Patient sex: F
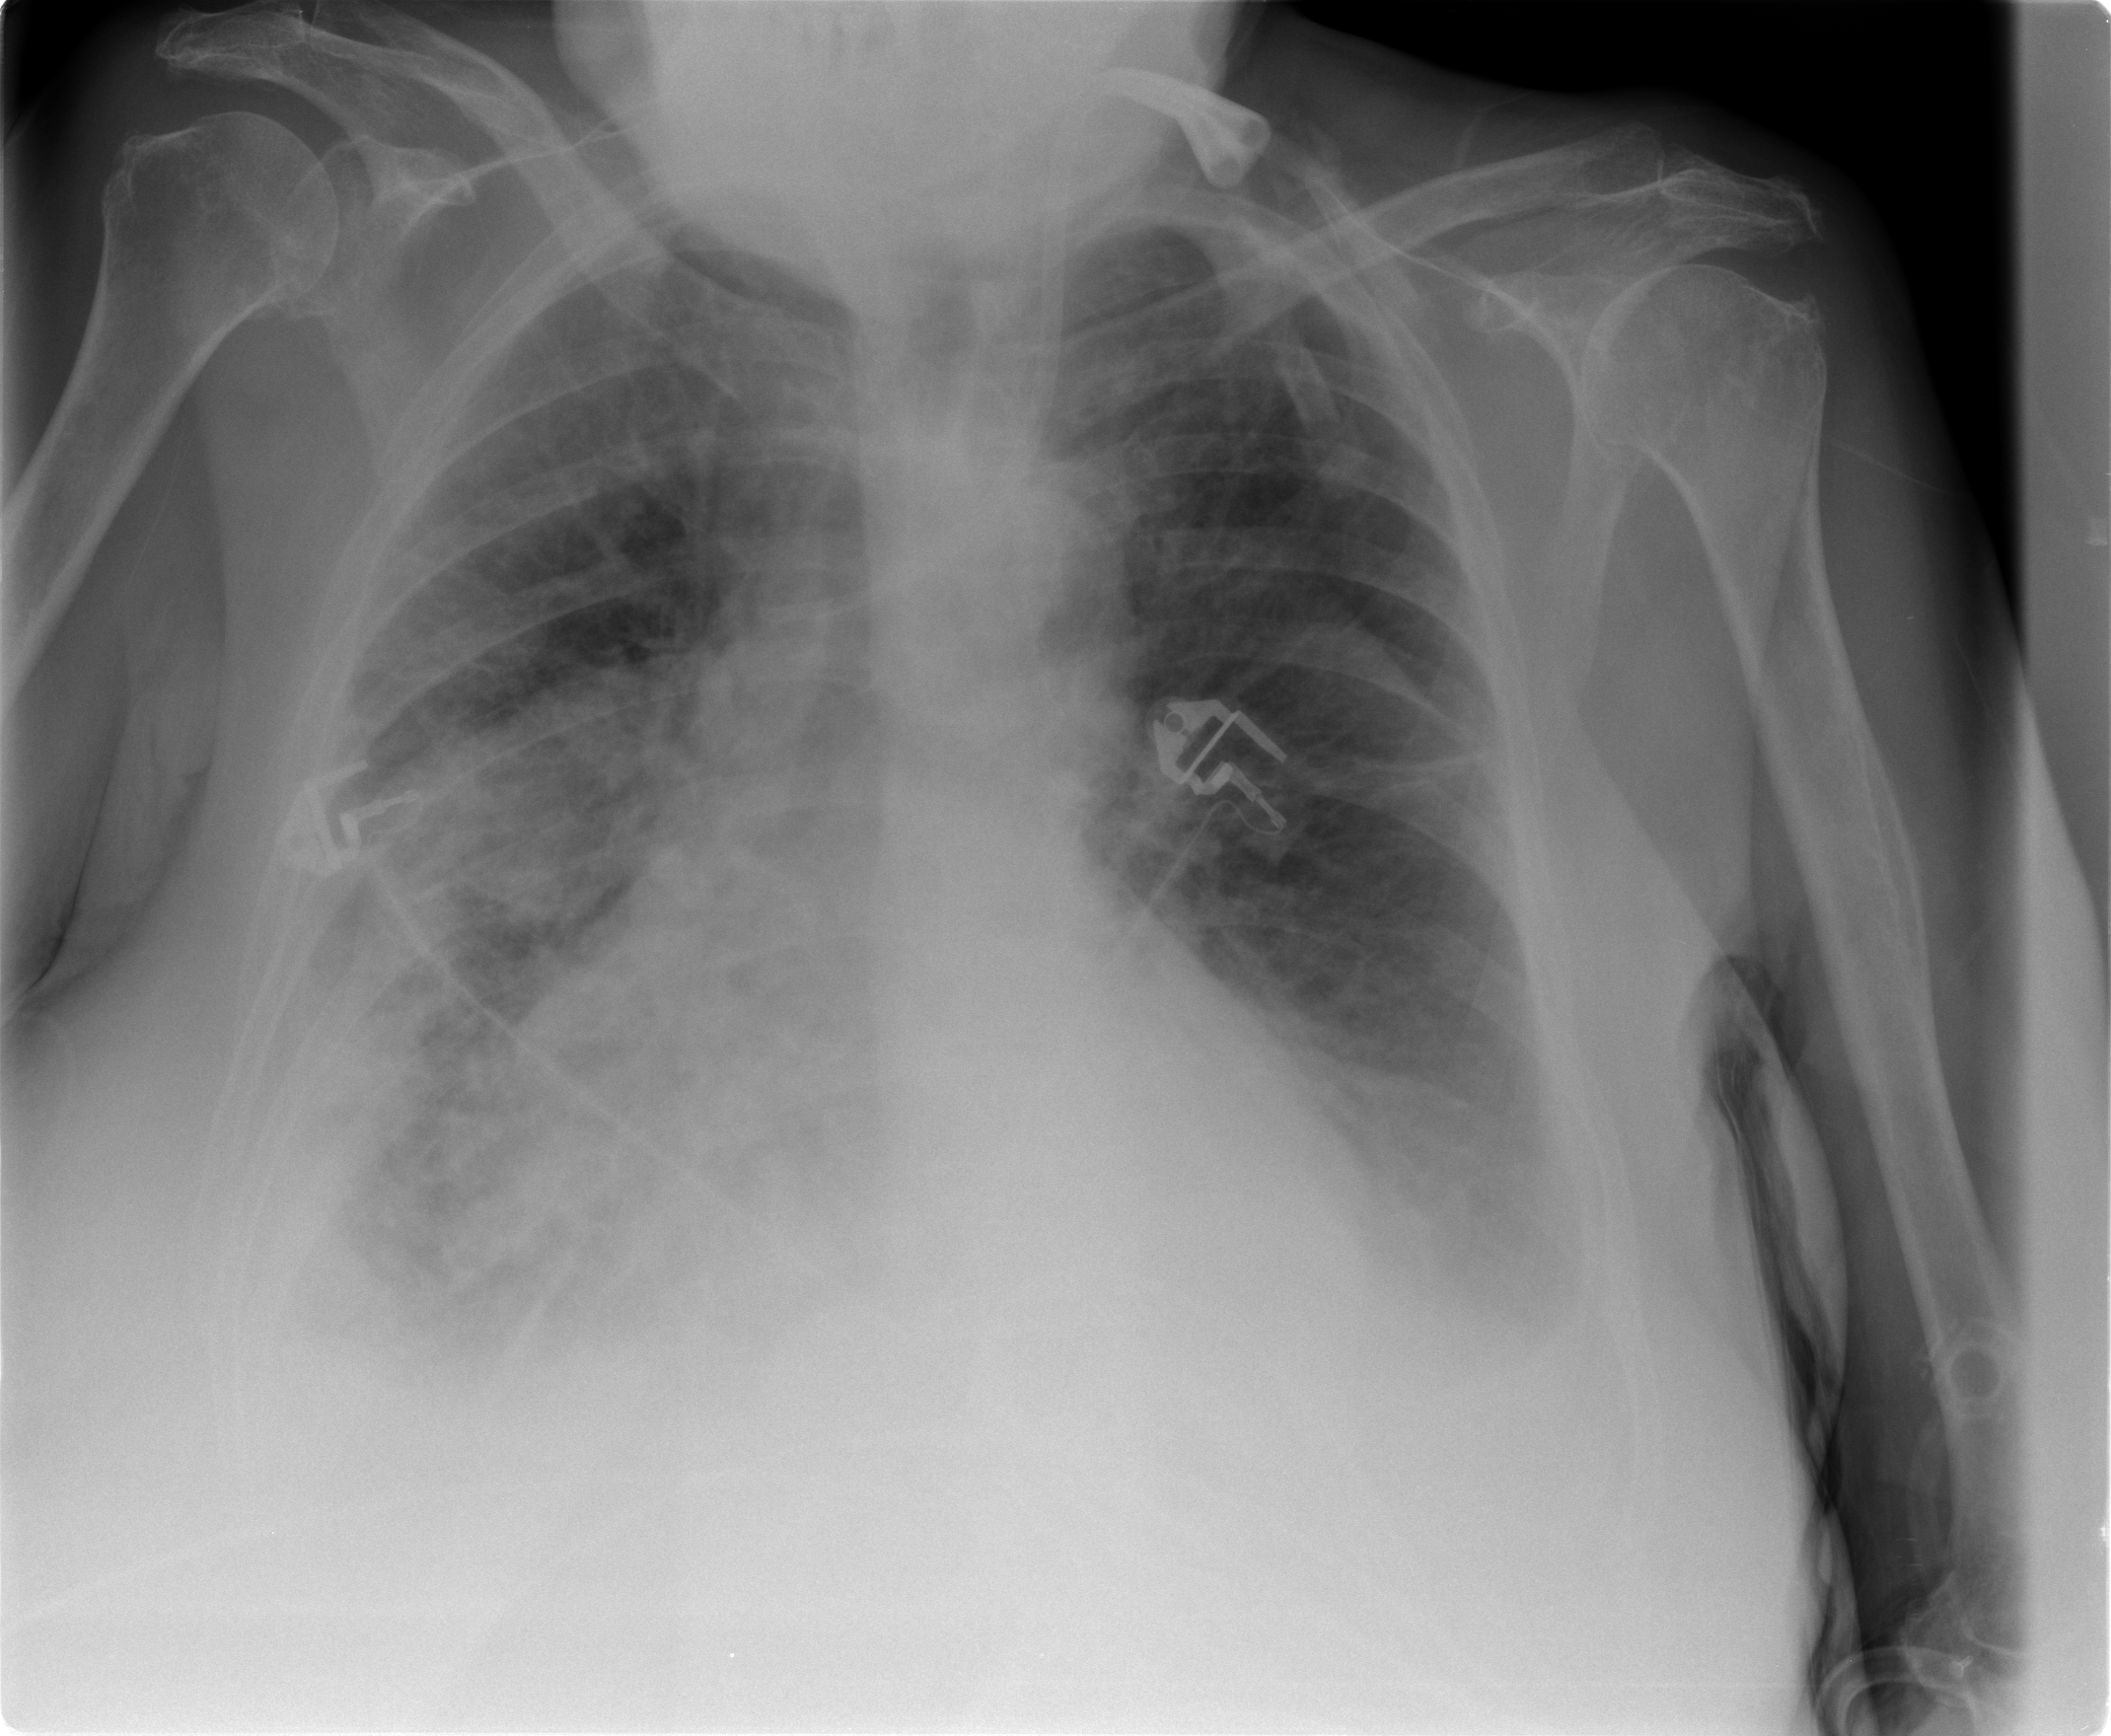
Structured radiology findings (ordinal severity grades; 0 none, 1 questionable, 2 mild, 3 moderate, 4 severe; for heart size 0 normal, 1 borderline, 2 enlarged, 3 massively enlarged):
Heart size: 2
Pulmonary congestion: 2
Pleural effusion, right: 3
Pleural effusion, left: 2
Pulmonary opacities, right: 3
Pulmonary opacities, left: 2
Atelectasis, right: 2
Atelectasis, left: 2